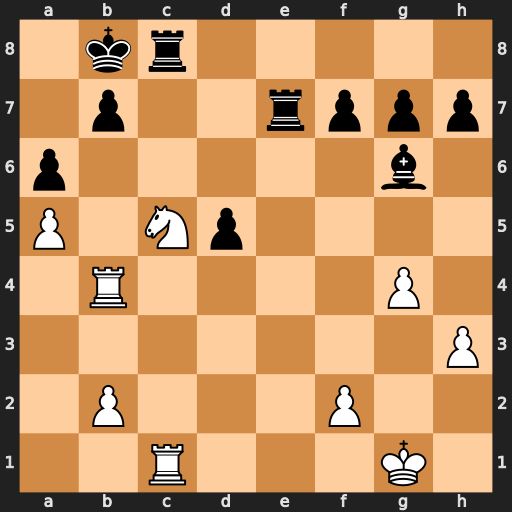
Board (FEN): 1kr5/1p2rppp/p5b1/P1Np4/1R4P1/7P/1P3P2/2R3K1
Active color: w
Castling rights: -
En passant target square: -
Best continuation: Nxa6+ Ka7 Rxc8